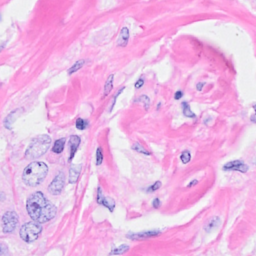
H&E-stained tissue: Breast